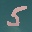
Label: 5